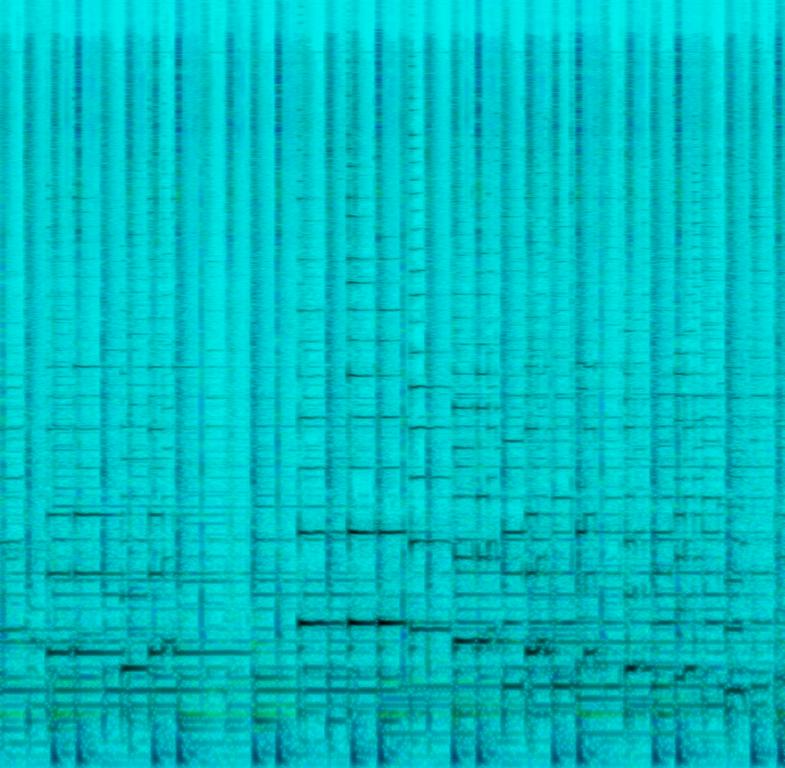
This audio contains various acoustic guitars playing a lead melody, a countermelody and strumming chords. An acoustic drum is holding a simple bossa nova groove along with shaker and percussion. This song may be played live outside by a busker.